Question: Lifetime cost?
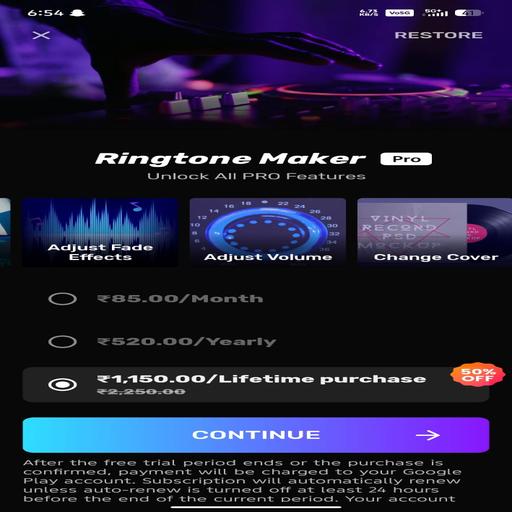
Answer: Â¹1,150.00/Lifetime